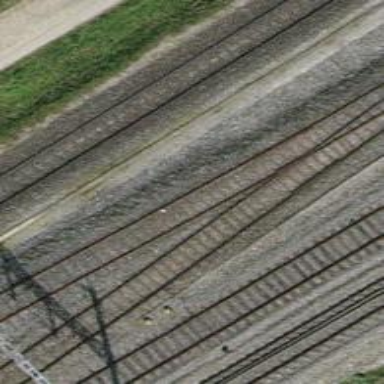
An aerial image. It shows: Single-track electrified railway yard with contact line electrification.